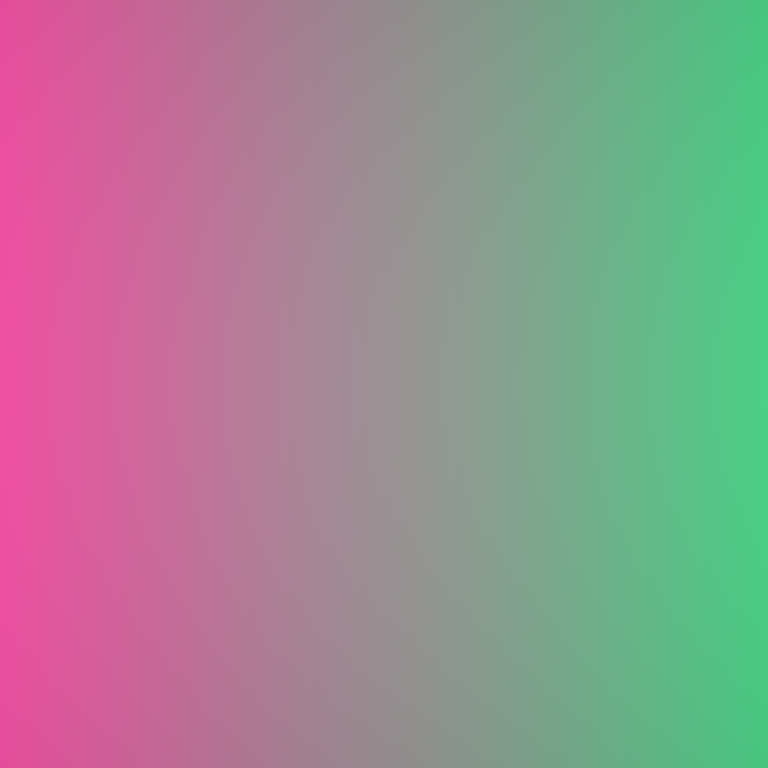
Abstract light effect, smooth gradient from pink to green, calm atmosphere, soft blend, no room, no furniture, no objects.